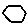
Label: hexagon